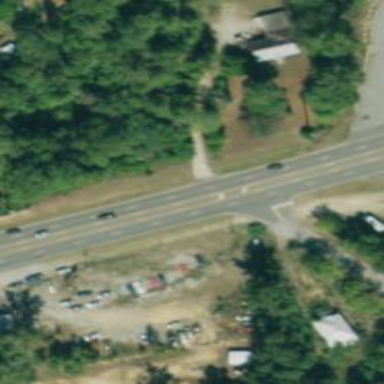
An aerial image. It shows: Trunk highway.